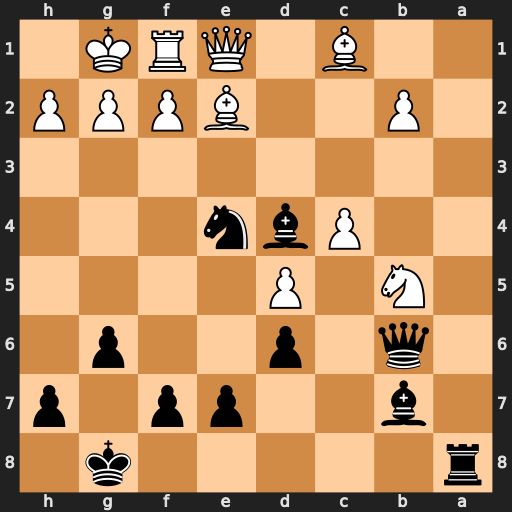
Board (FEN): r5k1/1b2pp1p/1q1p2p1/1N1P4/2Pbn3/8/1P2BPPP/2B1QRK1
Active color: b
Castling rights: -
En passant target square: -
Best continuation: Bxf2+ Rxf2 Ra1